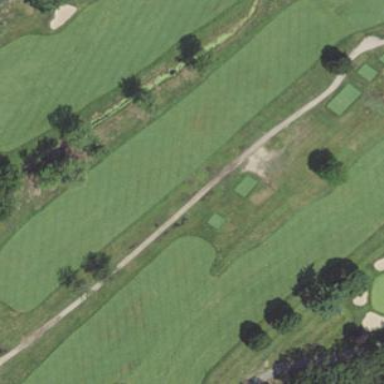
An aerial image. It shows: Rough grassy area used for golf.